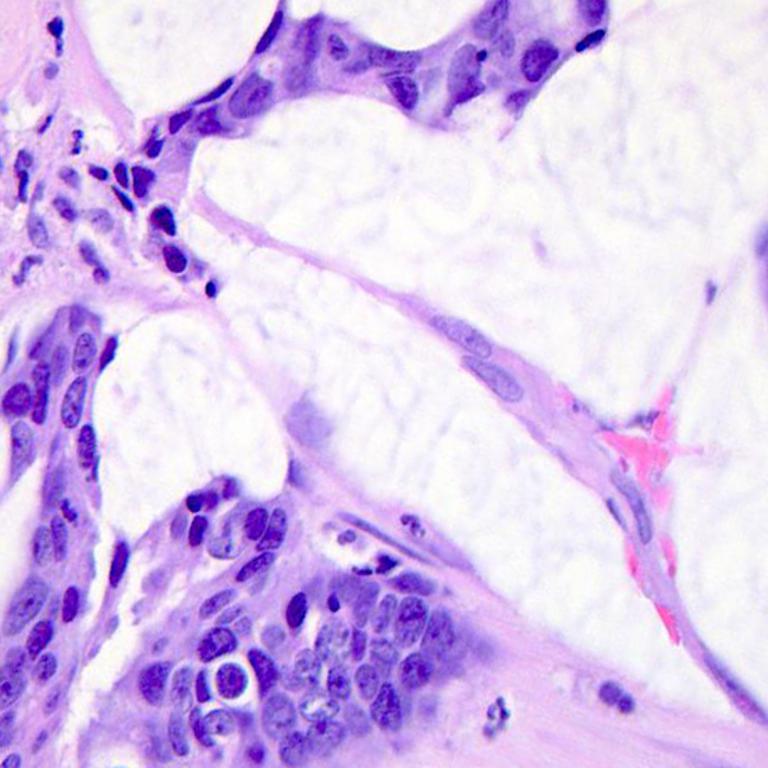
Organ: colon
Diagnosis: adenocarcinomas